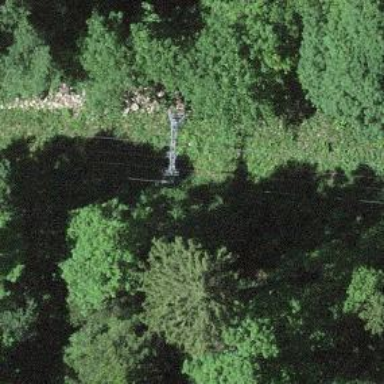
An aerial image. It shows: Pylon used for aerialway.